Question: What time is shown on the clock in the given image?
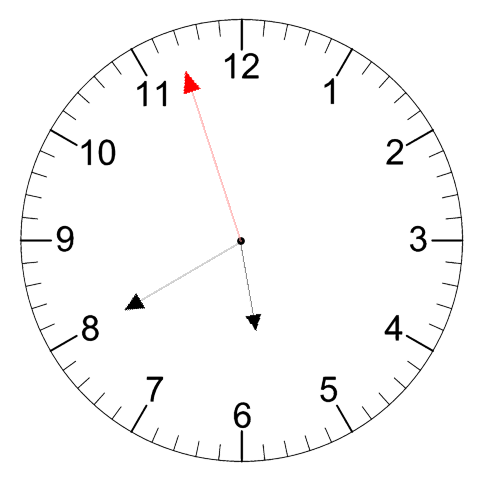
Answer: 05:39:57